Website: apple-inc
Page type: customer-info-address
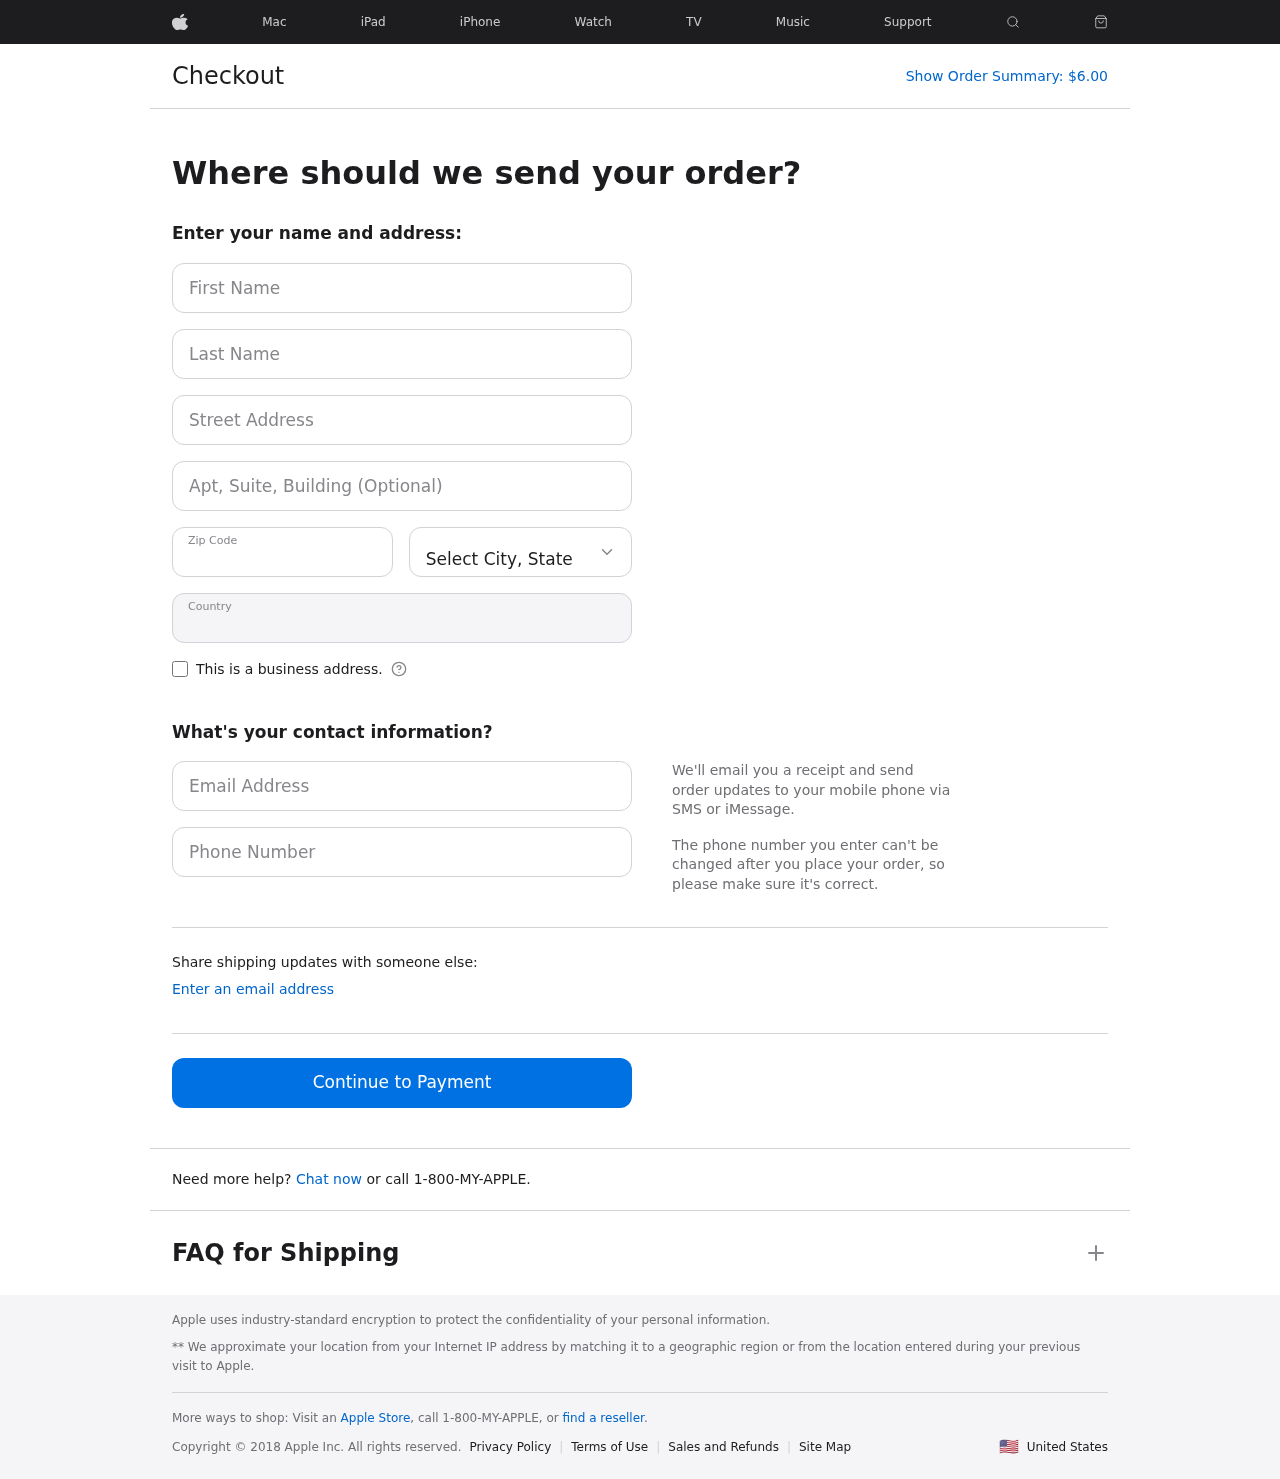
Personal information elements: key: PII_CITY_STATE
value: Lake Melissa, AR
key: PII_COUNTRY
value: United States
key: PII_EMAIL
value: wfrench@gmail.com
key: PII_FIRSTNAME
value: Walter
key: PII_LASTNAME
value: French
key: PII_PHONE
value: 3489920475
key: PII_POSTCODE
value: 70829
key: PII_STREET
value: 93408 Lee Land
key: PII_STREET2
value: Suite 307
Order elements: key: ORDER_TOTAL
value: $6.00